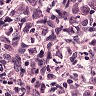
Metastatic tissue present: yes